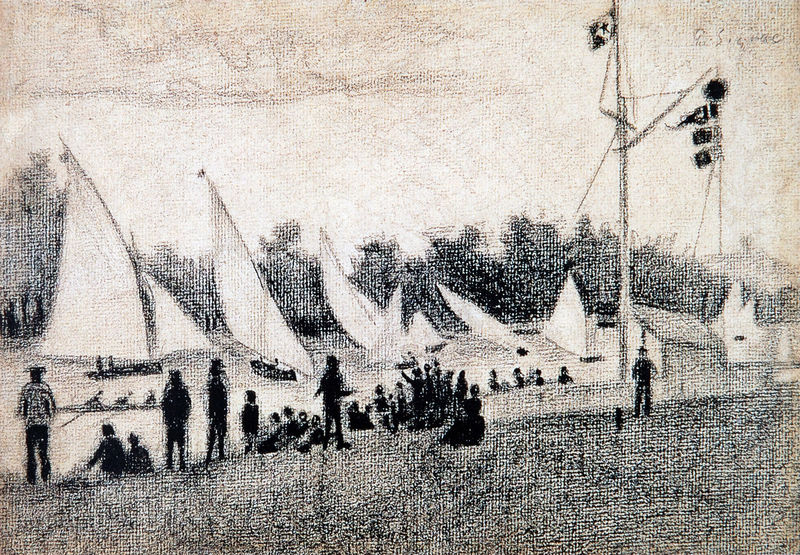
Titel: Régates sur la Seine
Künstler: Paul Signac
Standort: Paris
Institution: Musée du Louvre
Schlagwörter: baum, dunkel, gemälde, himmel, mann, wasser, weiß, wolken, bäume, fluss, frauen, grob, landschaft, menschen, sand, see, sitzen, ufer, frau, grau, hell, kleid, kreide, männer, pastell, schwarz, skizze, zeichnung, dach, haus, hund, tier, wiese, fest, mütze, richter, stehen, signatur, öl, häuser, hügel, wind, busch, hütte, kanal, sonne, land, kind, personen, kontrast, boot, boote, kinder, ruder, schiff, schiffe, segel, segelboot, segelschiffe, sommer, strand, papier, fahnen, studie, zuschauer, fahne, flagge, mast, moderne, segelschiff, abstrakt, modern, mauer, grafik, graphik, tag, besucher, masten, banner, fahnenmast, seile, sturm, tau, ruderboot, ruderer, rudern, wettkampf, segelboote, silhouetten, takelage, taue, segler, punkte, zusehen, tusche, kohle, seil, schwarz weiss, radierung, scharz, leinwand, matrose, bleistift, entwurf, wimpel, kohlezeichnung, betrachten, sonntag, regatta, struktur, seurat, signac, flaggen, matrosen, textil, kupferstich, bewuchs, winken, pointillismus, paul signac, ruderboote, haust, pointiert, seelboote, segelregatta, steindruck, wettsegeln, surfer, baume, kreidezeichnung, strukturierung, körnig, vergügen, ragatta, menschen ufer, surfen, schwarze männer, aquarellpapaier, zusachuer